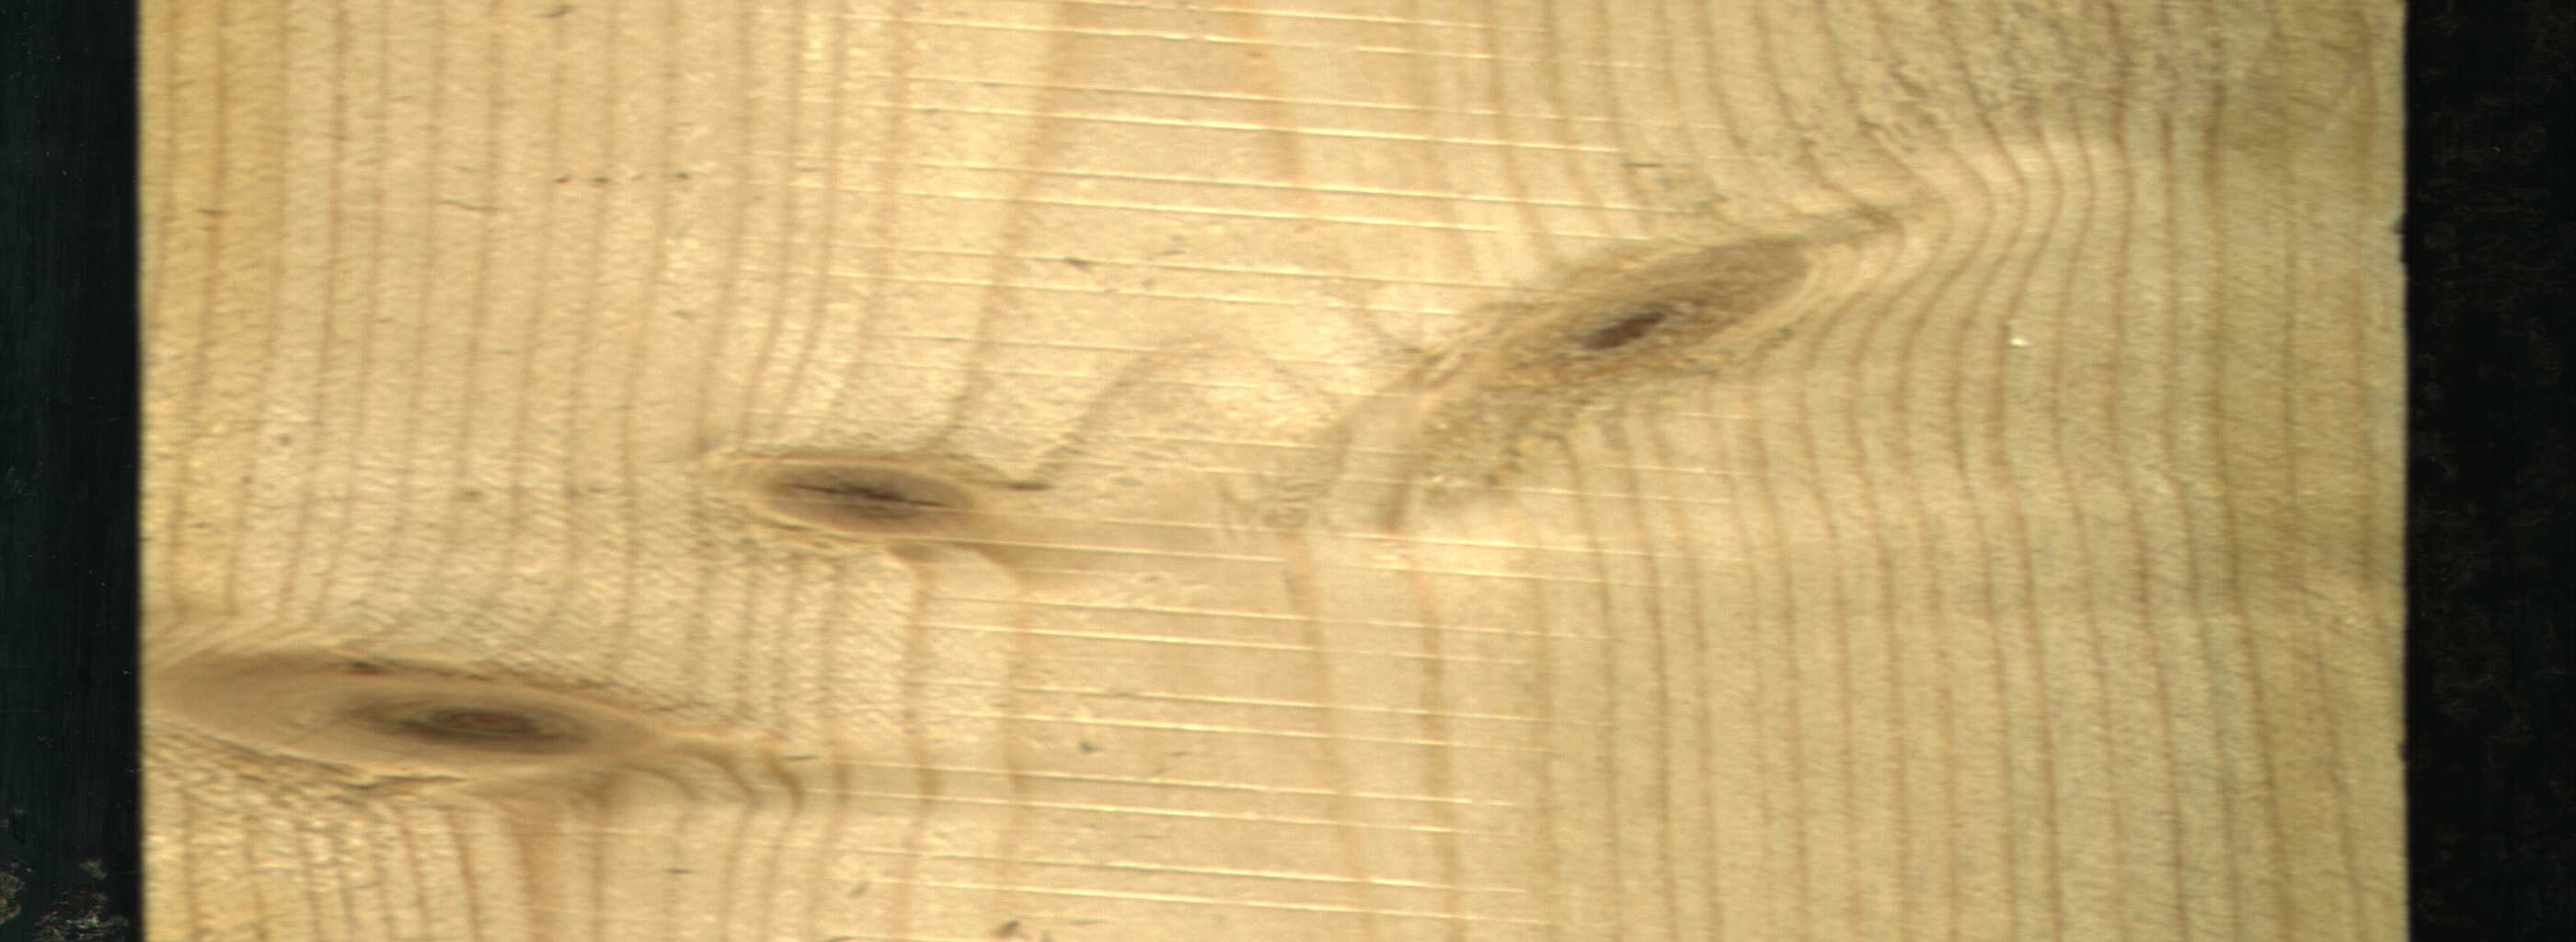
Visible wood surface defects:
Live_Knot
Live_Knot
Live_Knot